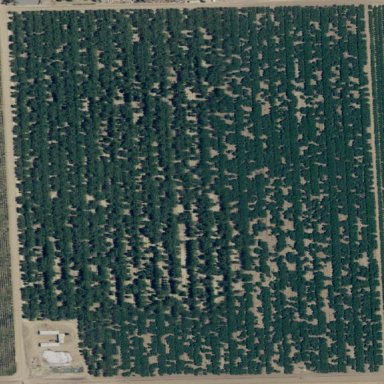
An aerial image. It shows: Almond orchard with rows of almond trees.